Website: apple
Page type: address-validator
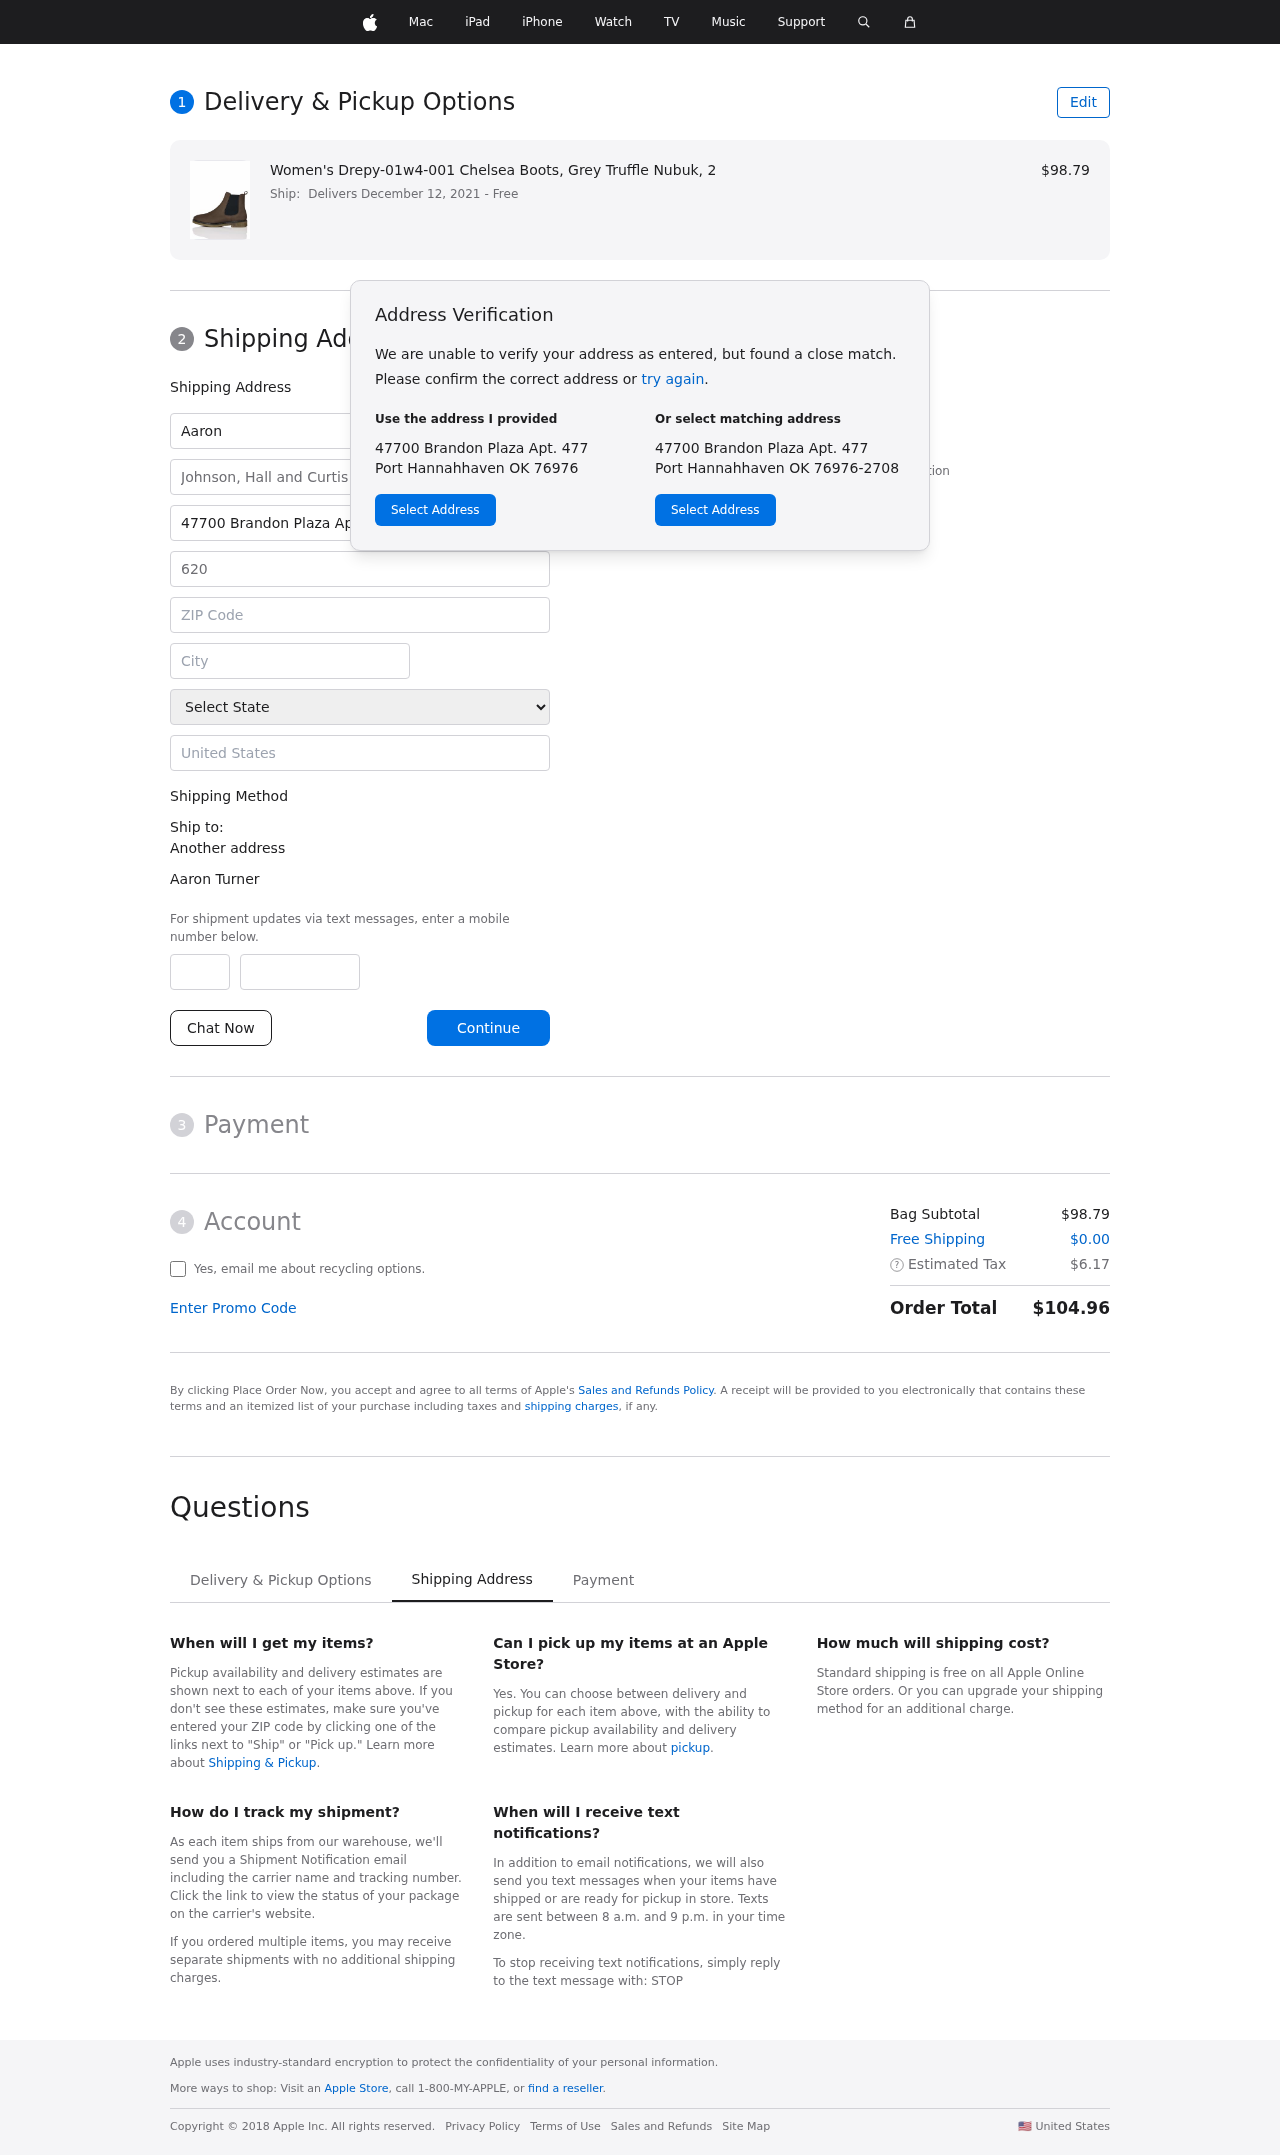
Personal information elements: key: PII_CITY
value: Port Hannahhaven
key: PII_COMPANY
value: Johnson, Hall and Curtis
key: PII_COUNTRY
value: United States
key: PII_FIRSTNAME
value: Aaron
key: PII_FULLNAME
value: Aaron Turner
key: PII_LASTNAME
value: Turner
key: PII_PHONE_AREA
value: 733
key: PII_PHONE_SUFFIX
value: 8158
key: PII_POSTCODE
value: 76976
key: PII_STATE
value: Oklahoma
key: PII_STREET
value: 47700 Brandon Plaza Apt. 477
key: PII_STREET2
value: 620 Adam Lane
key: PII_CITY_STATE_ZIP
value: Port Hannahhaven OK 76976
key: PII_STATE_ABBR
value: OK
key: PII_POSTCODE_FULL
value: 76976
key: PII_POSTCODE_NUMERIC
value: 76976
Product elements: key: PRODUCT1_NAME
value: Women's Drepy-01w4-001 Chelsea Boots, Grey Truffle Nubuk, 2
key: PRODUCT1_PRICE
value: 98.79
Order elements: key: ORDER_DELIVERY_DATE
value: Delivers December 12, 2021
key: ORDER_SUBTOTAL
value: $98.79
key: ORDER_SHIPPING_COST
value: $0.00
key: ORDER_TAX
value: $6.17
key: ORDER_TOTAL
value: $104.96